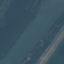
Land use / land cover class: River